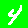
Digit: 4